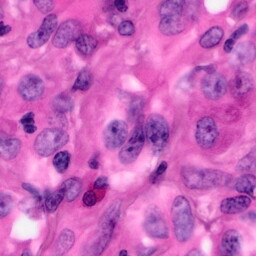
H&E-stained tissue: Pancreatic